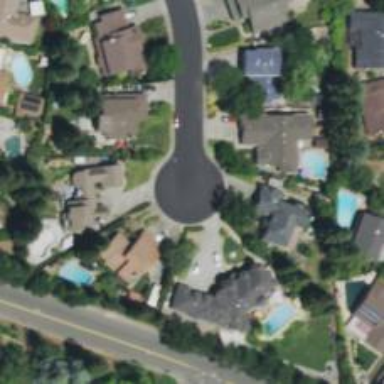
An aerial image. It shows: Turning circle on the road.